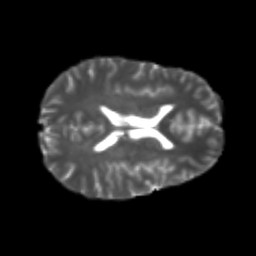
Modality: T2w
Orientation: axial
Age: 20
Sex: male
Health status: healthy
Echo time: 0.074 s